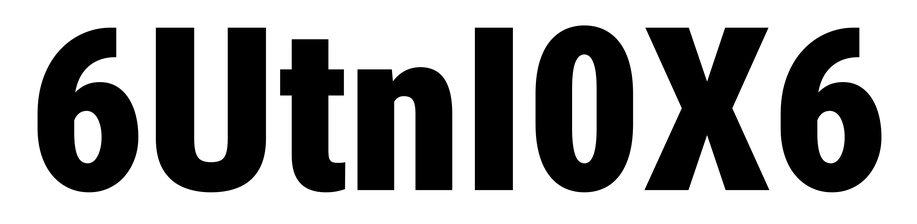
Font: Roboto_Condensed_Black